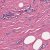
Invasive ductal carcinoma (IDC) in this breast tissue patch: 0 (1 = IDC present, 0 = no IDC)